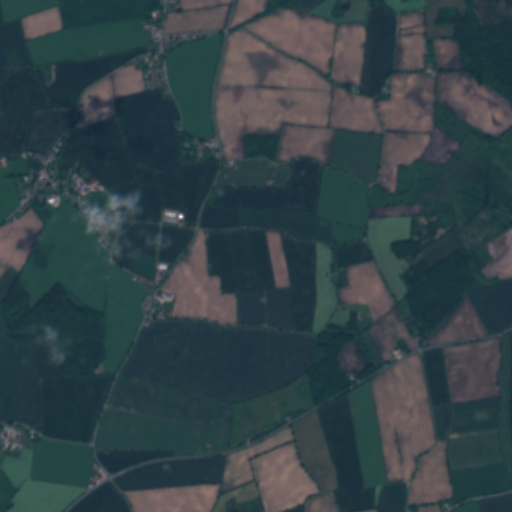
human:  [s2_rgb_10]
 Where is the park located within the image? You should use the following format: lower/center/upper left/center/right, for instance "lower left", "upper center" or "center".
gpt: The park is located in the upper left of the image.
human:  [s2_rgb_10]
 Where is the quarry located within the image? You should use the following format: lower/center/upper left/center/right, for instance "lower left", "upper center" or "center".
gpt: There is no quarry in the image.